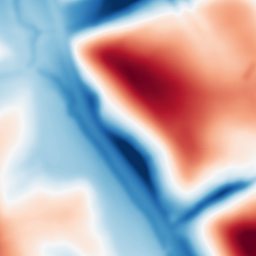
Category: multiscale
Decomposition family: dog
Decomposition parameters: sigma_low: 3
sigma_high: 50
Upsampling method: quartic
Upsampling parameters: scale: 4
Upsampling scale: 4